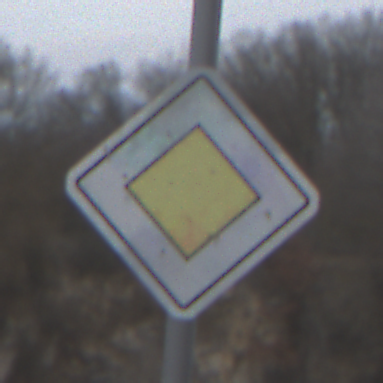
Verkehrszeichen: Vorfahrtsstrasse
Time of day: MorningAfternoon
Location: Outdoor (Suburban)
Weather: Overcast
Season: NotSpecified
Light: Natural